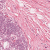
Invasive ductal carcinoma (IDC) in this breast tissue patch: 0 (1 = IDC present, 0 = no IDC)